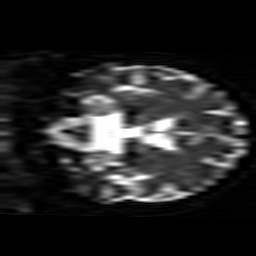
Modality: ADC
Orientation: coronal
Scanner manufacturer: siemens
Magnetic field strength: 1.5 T
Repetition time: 8.1 s
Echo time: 0.119 s